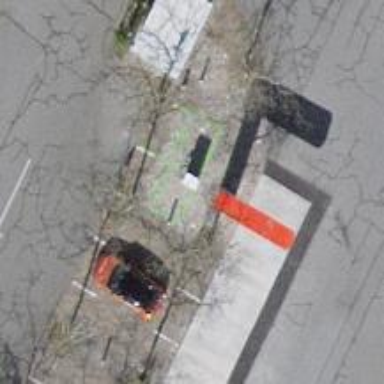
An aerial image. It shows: Charging station.